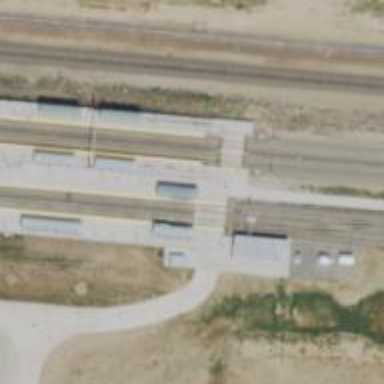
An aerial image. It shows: Crossing for the railway.